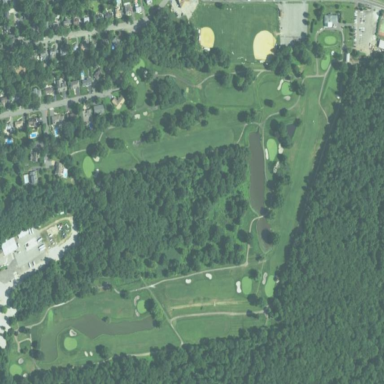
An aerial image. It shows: Golf course surrounded by greenery.